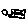
Label: moon